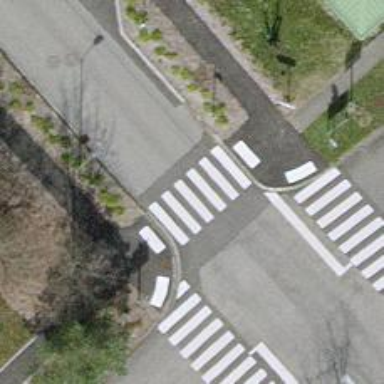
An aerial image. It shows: Marked road crossing.